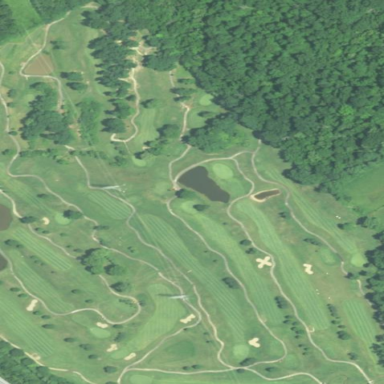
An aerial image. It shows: Golf course surrounded by greenery.